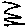
Label: zigzag